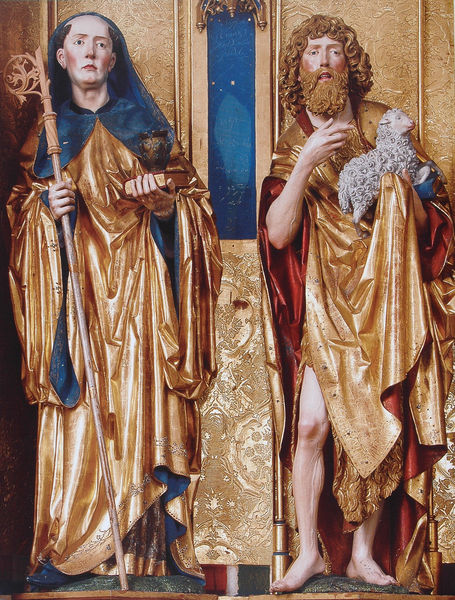
Titel: Hochaltar, Mittelschrein, hl. Benedikt und Johannes d. T.
Künstler: Michel Erhart
Standort: Blaubeuren
Institution: ehemalige Abteikirche St. Johannes d.T.
Schlagwörter: blau, fuß, hand, mann, umhang, weiß, finger, frau, holz, männer, nase, blick, rot, beige, haube, ornament, bart, arm, barock, bibel, falten, geschichte, johannes, tod, täufer, vollbart, hände, spiegel, kirche, auge, figur, gewand, gold, haare, mantel, stehend, gewänder, gotik, locken, rosa, stock, tondo, engel, krug, skulptur, statue, vase, beine, fell, bein, zwei, stab, figuren, bischof, detail, ernst, glatze, ornamente, bronze, faltenwurf, kontrapost, plastik, stofflichkeit, knie, zeigen, foto, barfuss, lamm, schaf, buch, glaube, kirch, religion, plastisch, druck, halt, schuh, altar, schnitzerei, photo, skulpturen, halbprofil, statuen, jesus, plastizität, toga, mittelalter, andacht, priester, mönch, aussen, geistliche, heiliger, balu, gewändefigur, heilige, märtyrer, museum, schlüssel, gefasst, golden, hirtenstab, jünger, spielbein, standbein, taufe, maria, kupferstich, madonna, petrus, fassung, schrein, sakral, christentum, goldgrund, schnitzwerk, josef, bildhauer, nischen, johannes der täufer, spätgotik, retabel, schnitzaltar, schnitzkunst, konrad gesner, apostel, interesse, bischofsstab, männre, folter, lamm gottes, lukas, punzierung, attribute, riemenschneider, schnitzfiguren, schnitzfigur, goldfassung, holzschnitzerei, holzfiguren, veit stoss, johannes der evangelist, firgut, lönch, stofflichketit, paulus, altarfiguren, agnus dei, heube, brat, frau mann, bischofstab, blasius, mathäus, ohne schuhe, tunka, schuhen, bischofsstaab, stsb, zwei religiöse